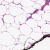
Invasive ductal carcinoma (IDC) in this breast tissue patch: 0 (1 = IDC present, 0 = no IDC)